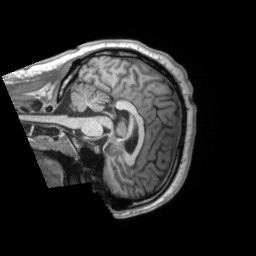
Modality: T1w
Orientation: sagittal
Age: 32
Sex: male
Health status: ill
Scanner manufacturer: siemens
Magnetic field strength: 3 T
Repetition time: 2.2 s
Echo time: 0.00157 s